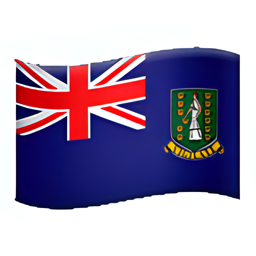
Name: flag for british virgin islands
Emoji: 🇻🇬
Group: Flags
Sub-group: country-flag